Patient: sex F, age 71
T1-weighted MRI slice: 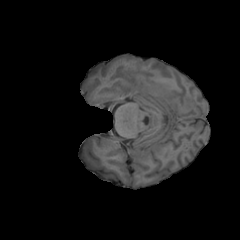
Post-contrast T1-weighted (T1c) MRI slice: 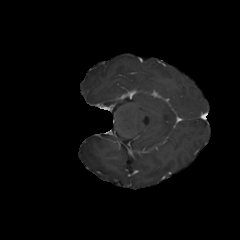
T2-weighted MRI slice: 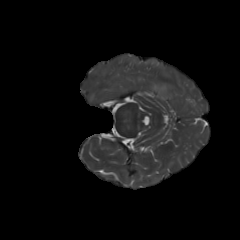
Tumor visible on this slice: yes
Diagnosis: Glioblastoma, IDH-wildtype
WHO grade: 4